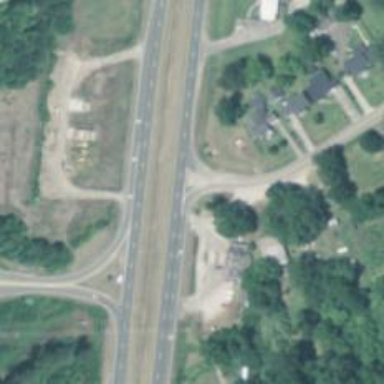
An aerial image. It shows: Trunk link highway.